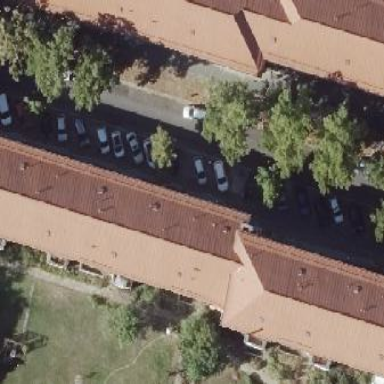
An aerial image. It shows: Residential building with gabled roof.